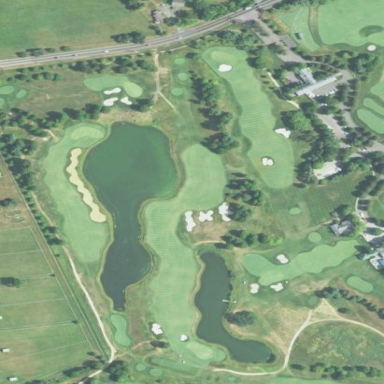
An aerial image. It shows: Rough grassy area used for golf.